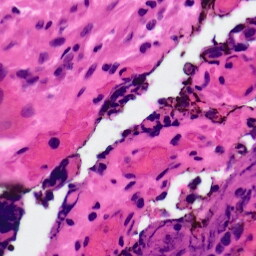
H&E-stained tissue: Ovarian